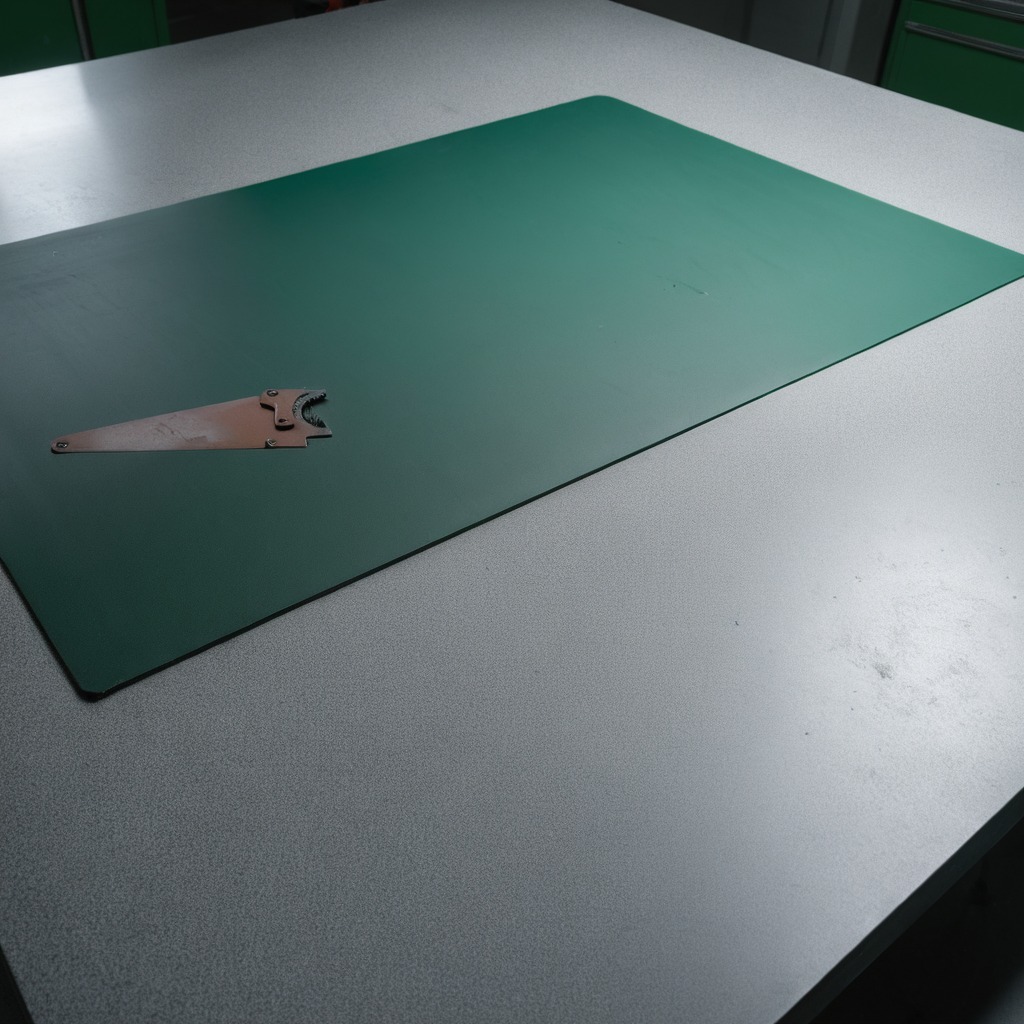
A metal saw lying on a clean granite tabletop covered with a green rubber mat inside a workshop under bright overhead lighting crisp shadows high clarity worn but beneath the mat